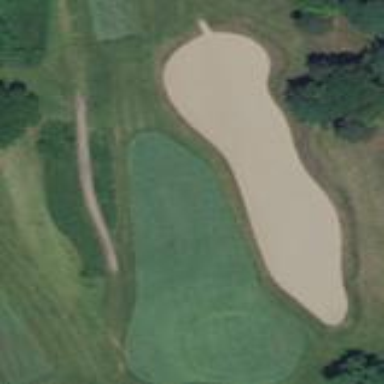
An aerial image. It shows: Sand bunker on golf course.